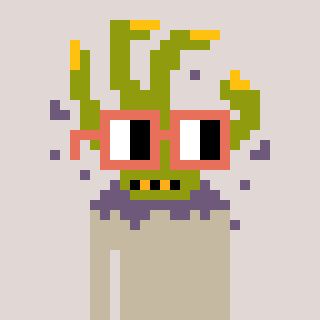
a pixel art character with square orange glasses, a zombie-hand-shaped head and a teal-colored body on a warm background